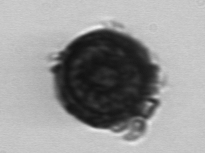
Label: Thalassiosira_TAG_external_detritus